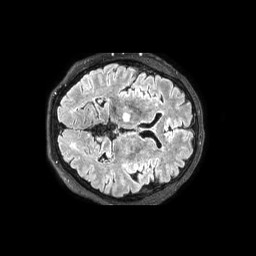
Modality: FLAIR
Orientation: axial
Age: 48
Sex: male
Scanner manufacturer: philips
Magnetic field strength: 3 T
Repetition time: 4.8 s
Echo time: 0.34 s